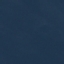
Label: SeaLake